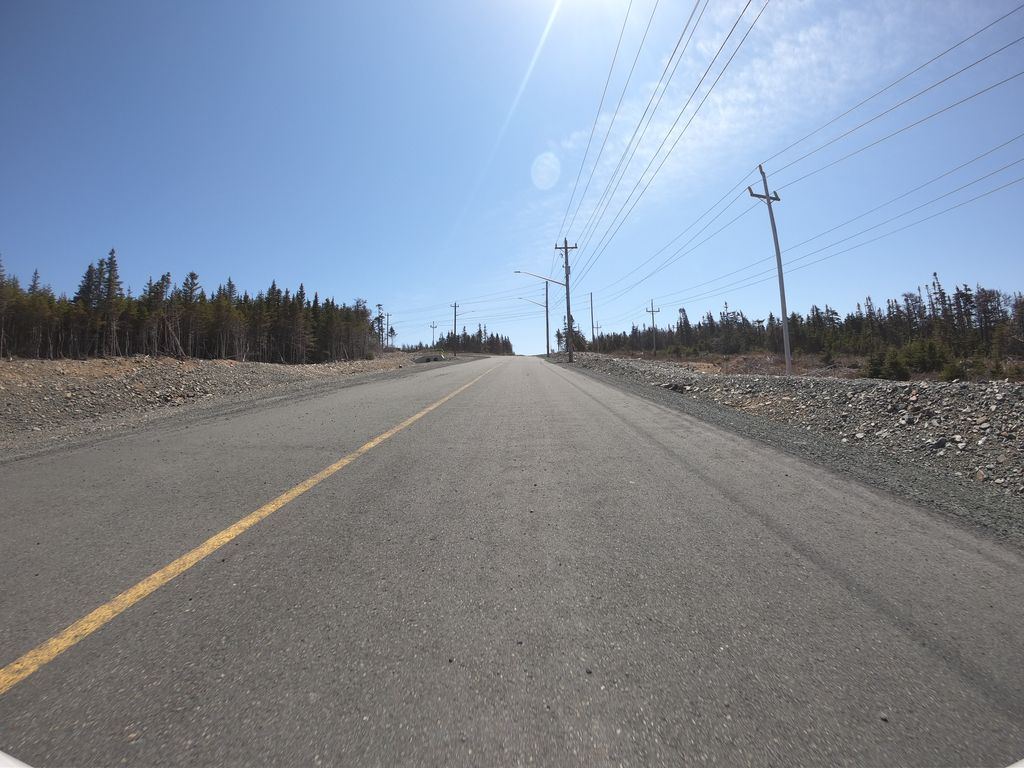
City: st_johns